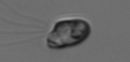
Label: flagellate_morphotype1